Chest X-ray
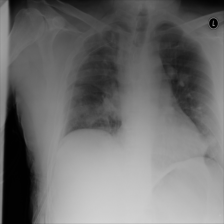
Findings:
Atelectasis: negative
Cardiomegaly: negative
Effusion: negative
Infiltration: negative
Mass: negative
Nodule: positive
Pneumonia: negative
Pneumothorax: negative
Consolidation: negative
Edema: negative
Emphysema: negative
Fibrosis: negative
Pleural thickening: negative
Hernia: negative